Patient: sex M, age 62
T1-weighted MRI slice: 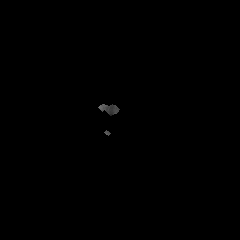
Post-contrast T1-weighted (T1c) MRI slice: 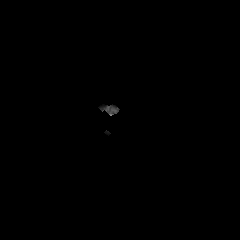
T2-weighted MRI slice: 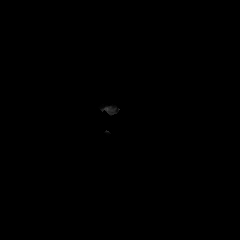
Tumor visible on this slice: no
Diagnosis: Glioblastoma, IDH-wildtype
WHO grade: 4